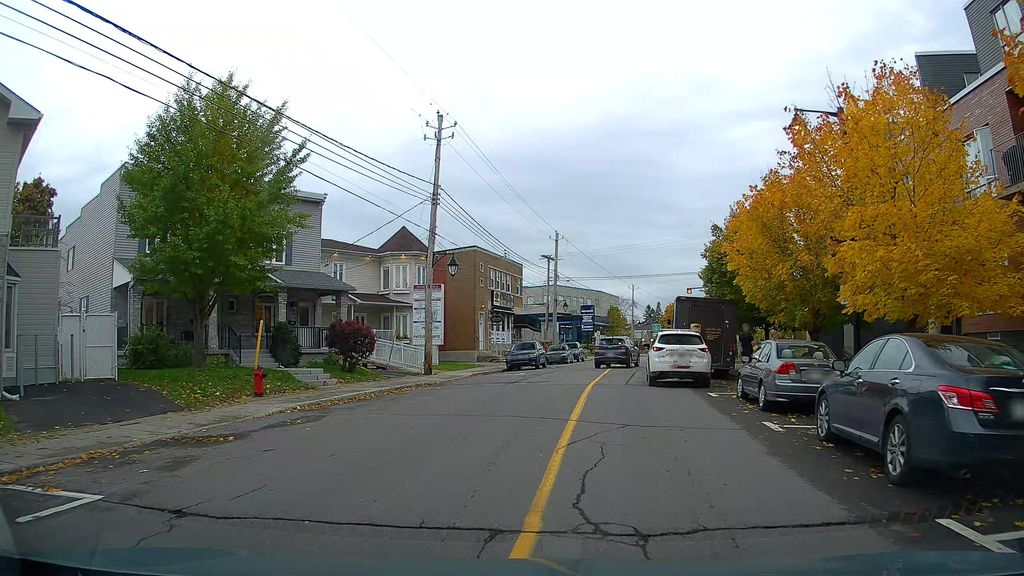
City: montreal